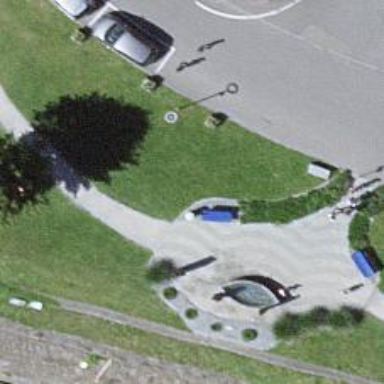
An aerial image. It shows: Blue bench.